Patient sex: M
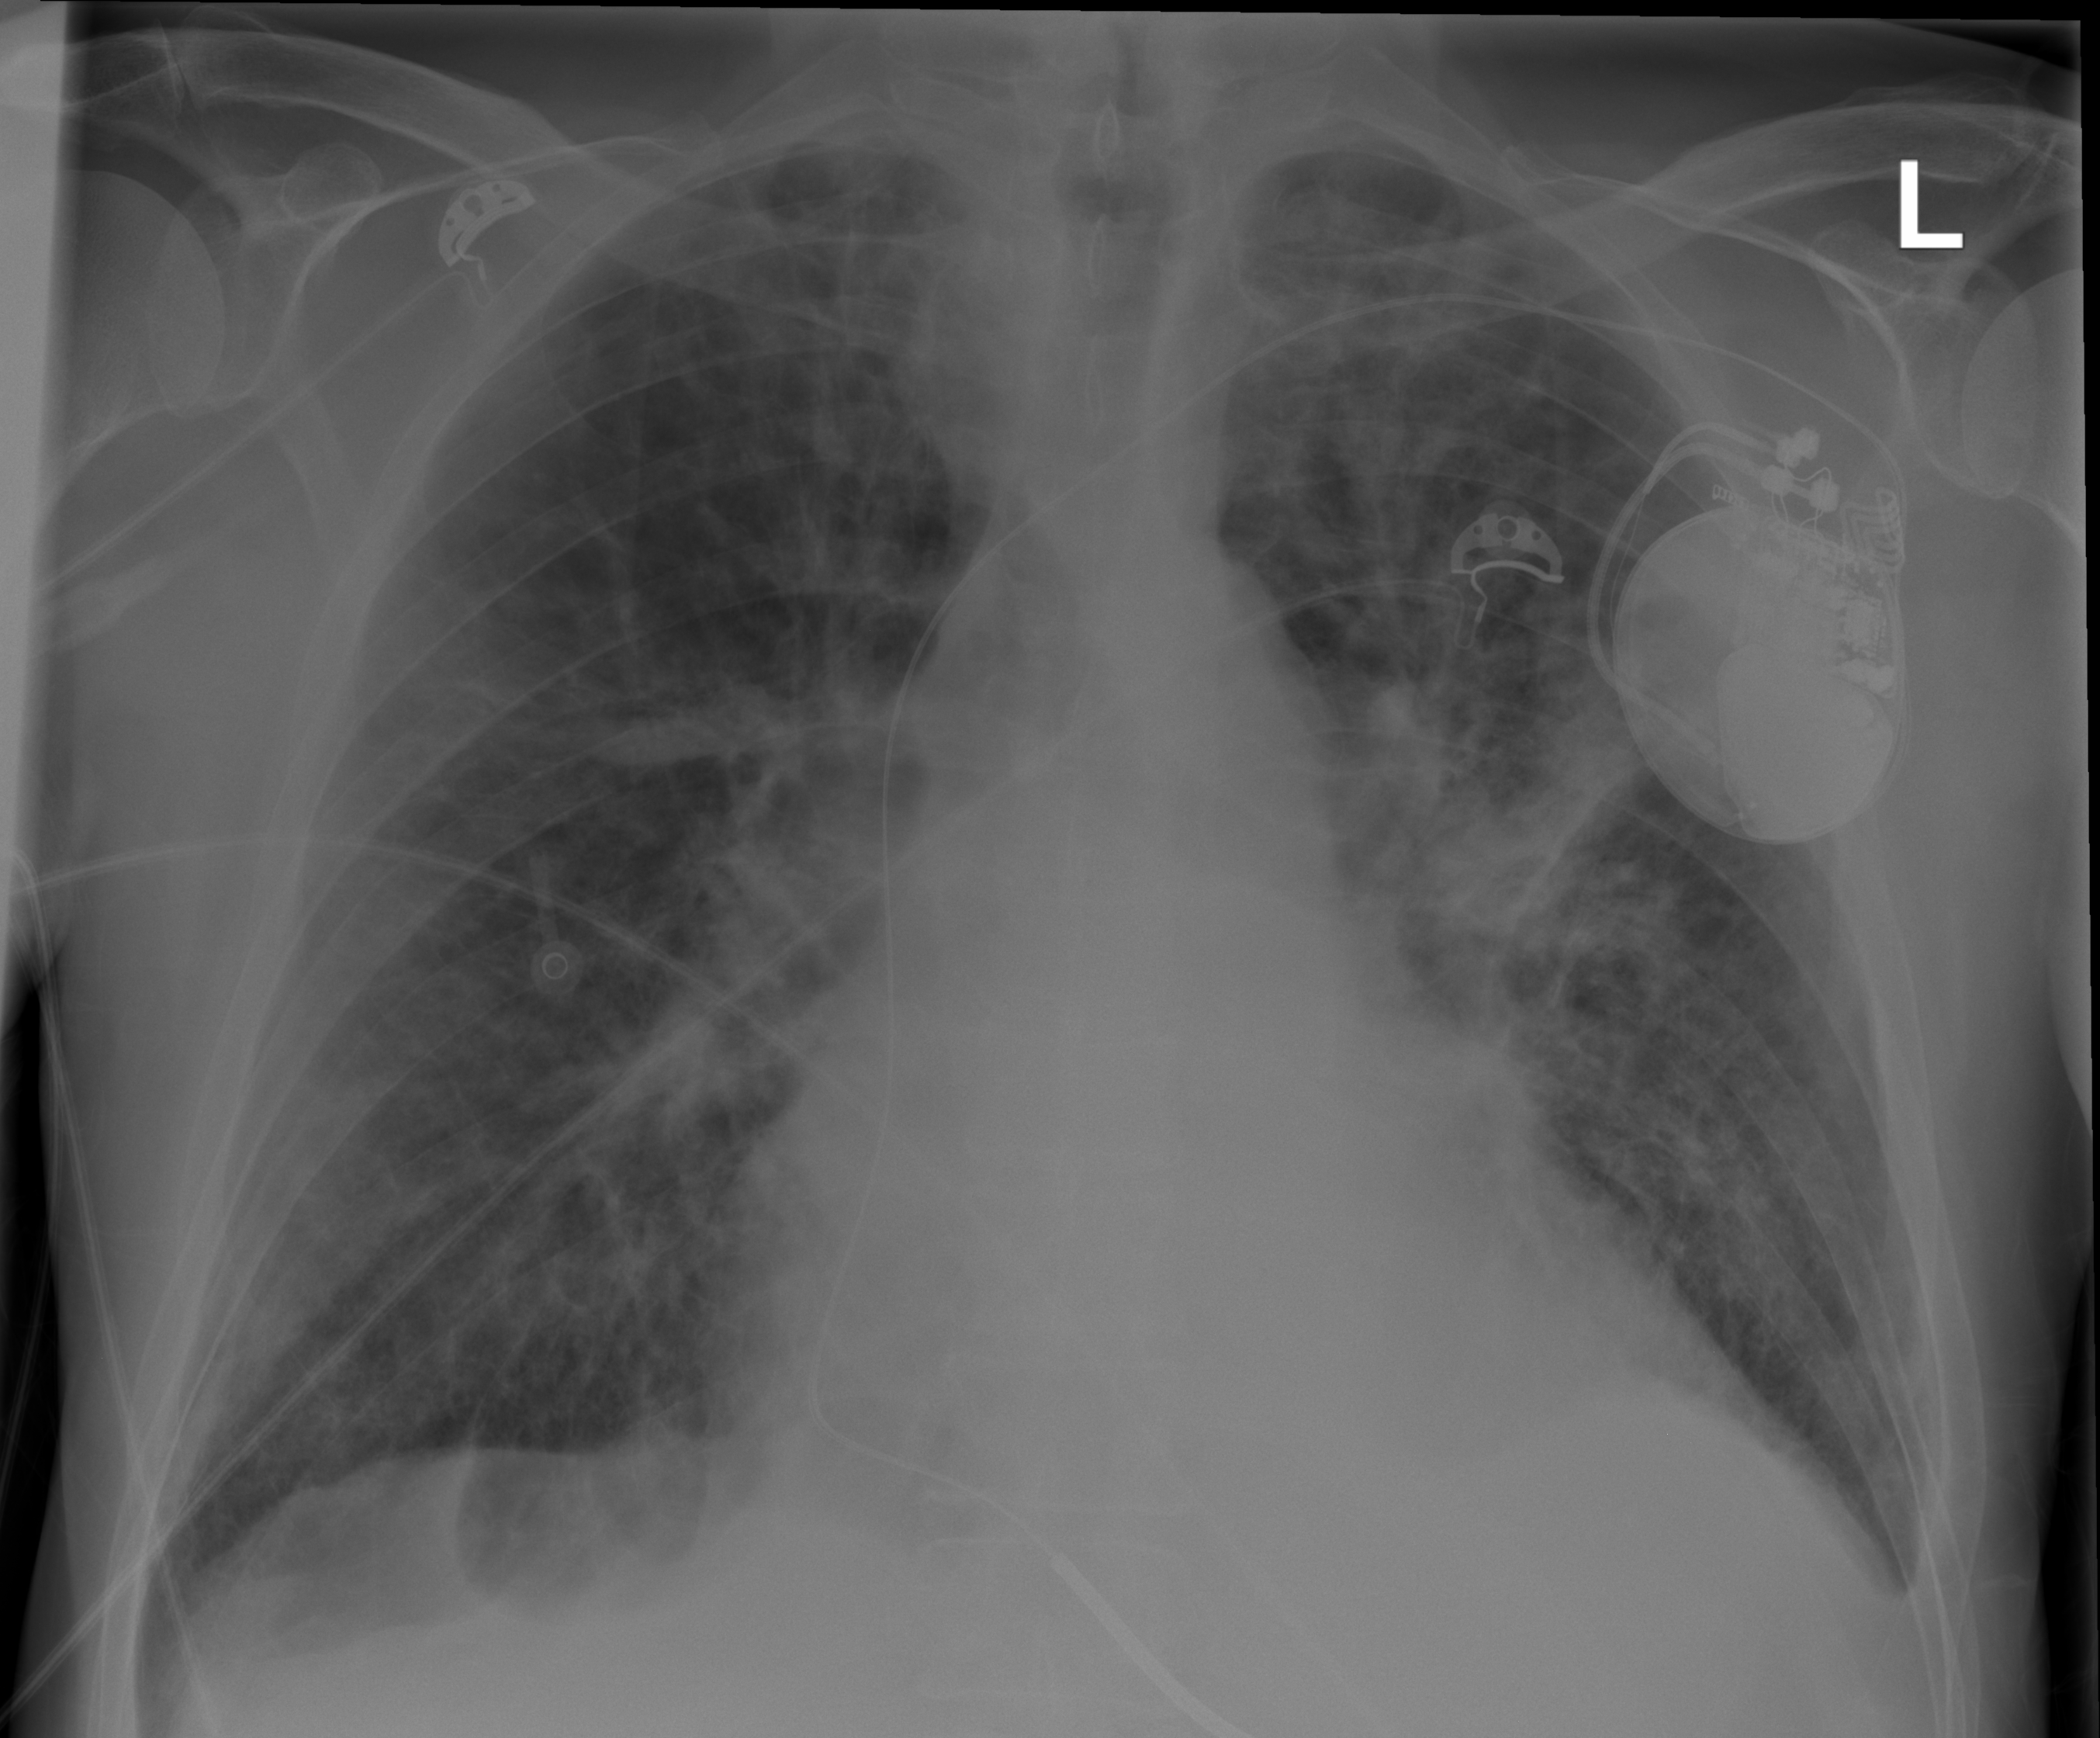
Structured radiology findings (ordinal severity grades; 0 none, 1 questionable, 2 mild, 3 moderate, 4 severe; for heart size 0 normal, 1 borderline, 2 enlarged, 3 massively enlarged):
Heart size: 2
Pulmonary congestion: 2
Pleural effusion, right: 0
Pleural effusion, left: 2
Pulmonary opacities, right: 2
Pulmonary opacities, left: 2
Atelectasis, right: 0
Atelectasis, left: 0